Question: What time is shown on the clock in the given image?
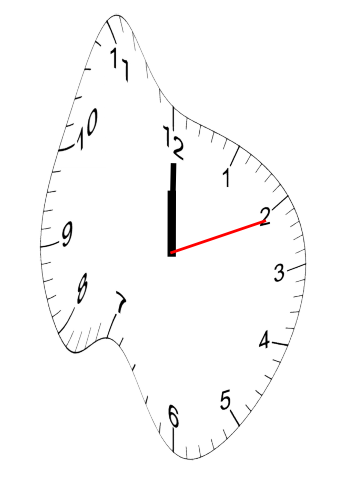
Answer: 12:00:11